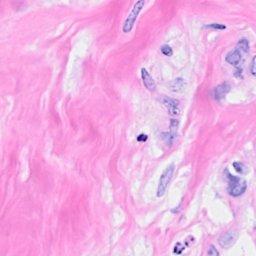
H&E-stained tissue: Breast